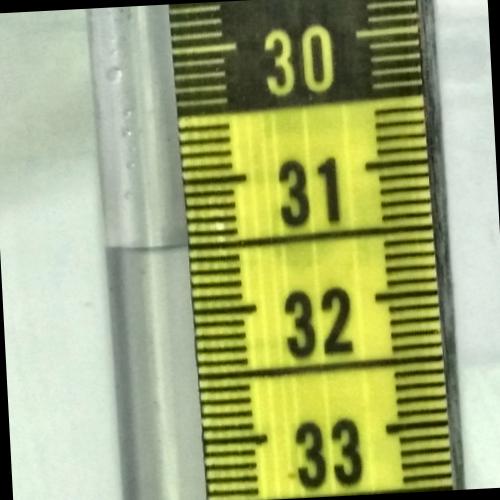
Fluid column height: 31.5 cm